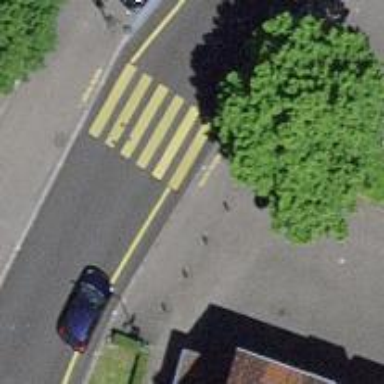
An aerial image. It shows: Zebra crossing on the road.